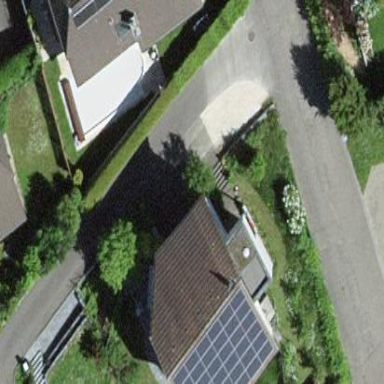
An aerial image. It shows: Simple house.